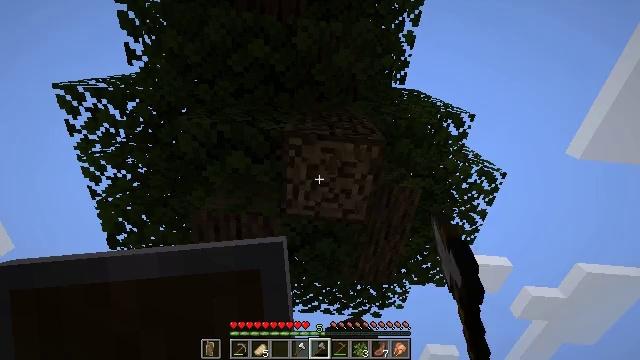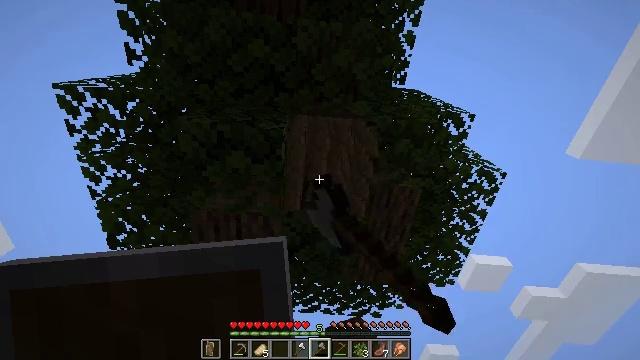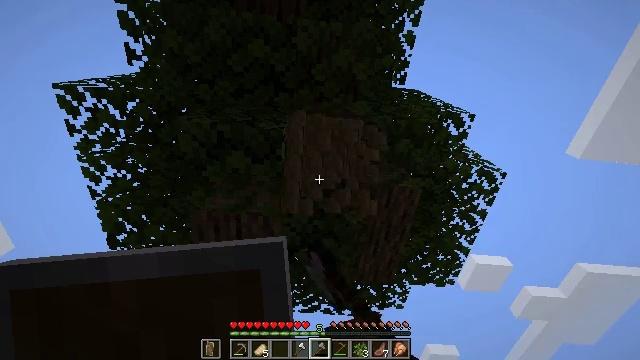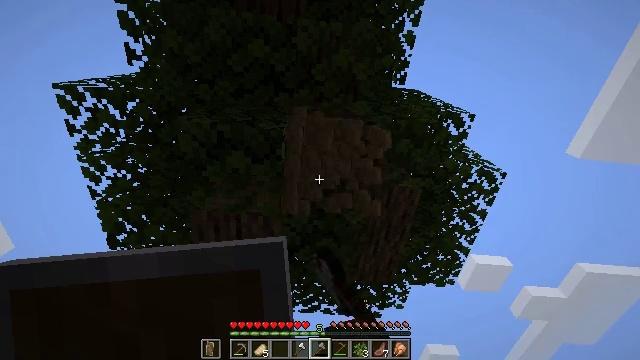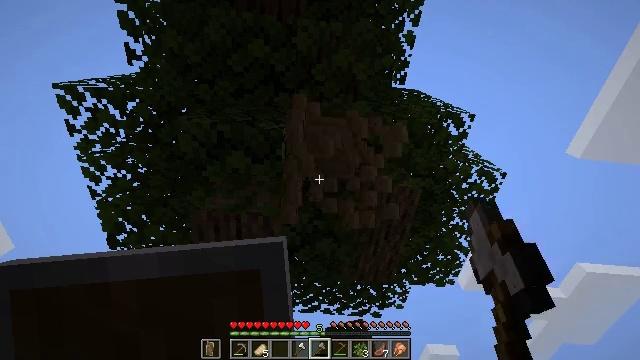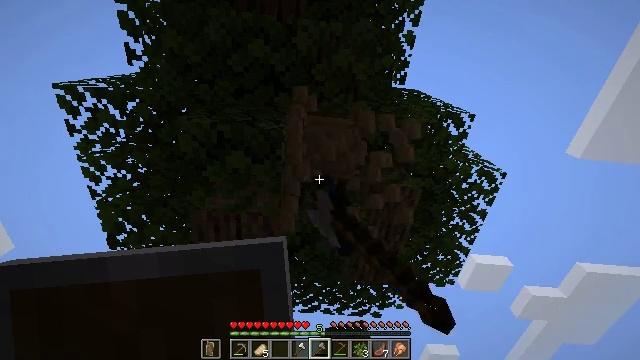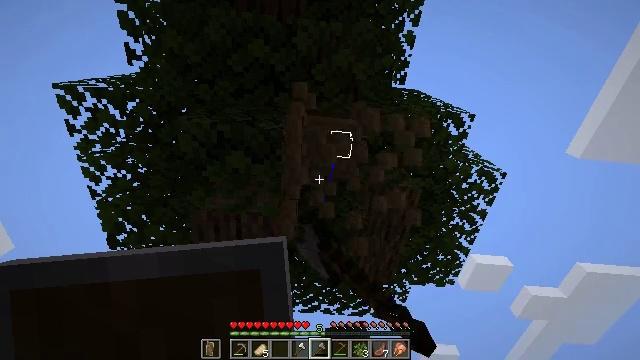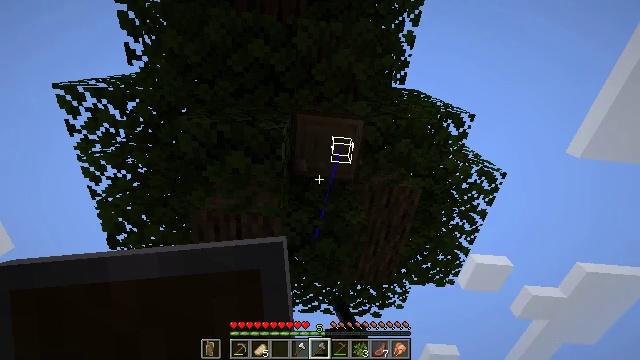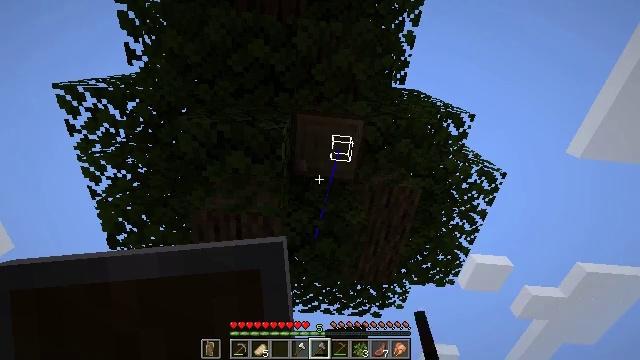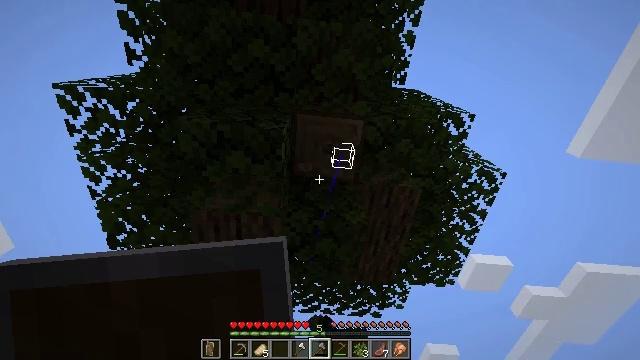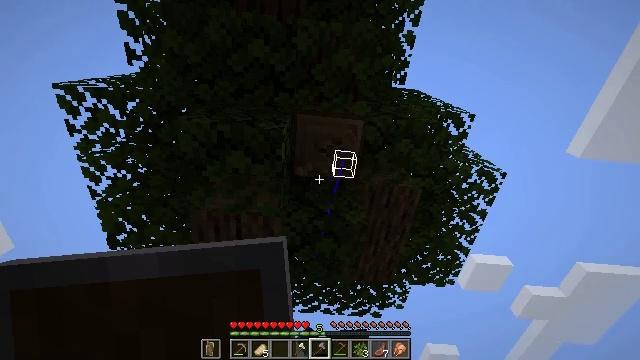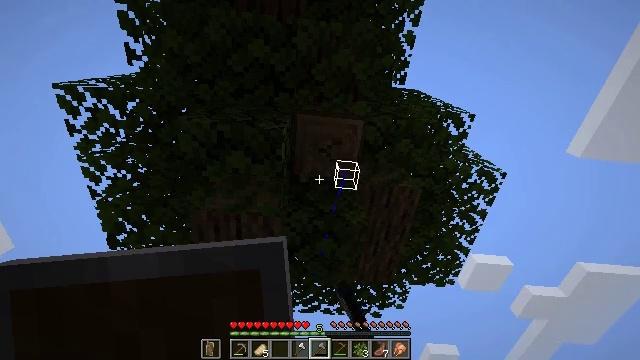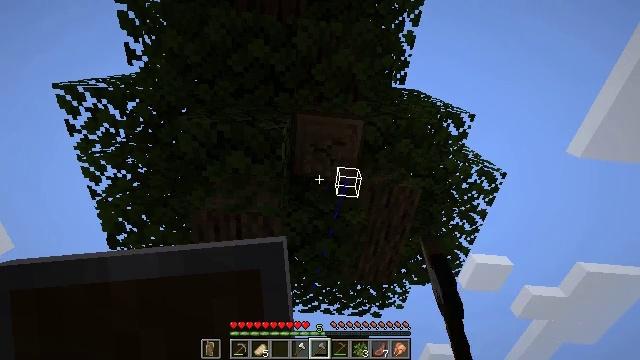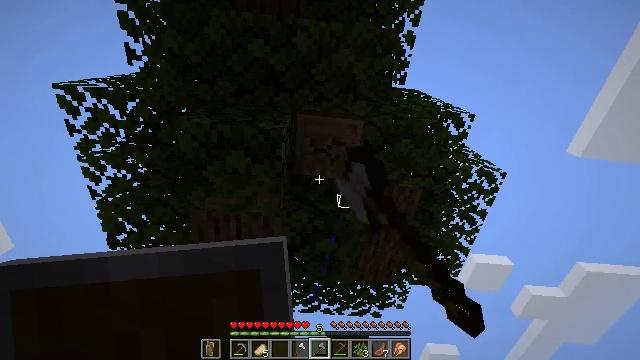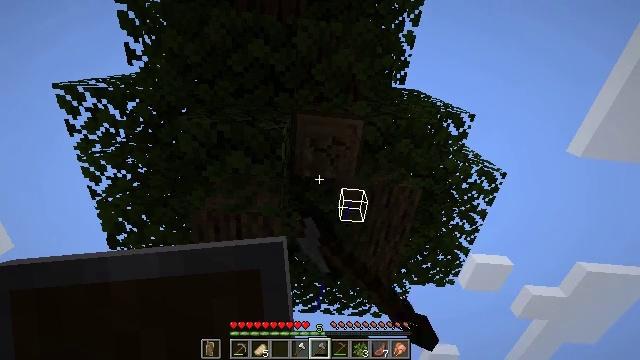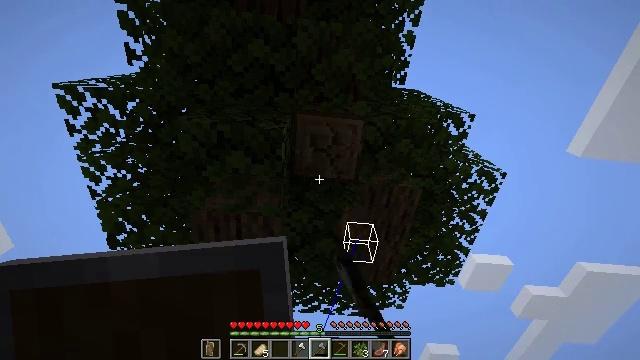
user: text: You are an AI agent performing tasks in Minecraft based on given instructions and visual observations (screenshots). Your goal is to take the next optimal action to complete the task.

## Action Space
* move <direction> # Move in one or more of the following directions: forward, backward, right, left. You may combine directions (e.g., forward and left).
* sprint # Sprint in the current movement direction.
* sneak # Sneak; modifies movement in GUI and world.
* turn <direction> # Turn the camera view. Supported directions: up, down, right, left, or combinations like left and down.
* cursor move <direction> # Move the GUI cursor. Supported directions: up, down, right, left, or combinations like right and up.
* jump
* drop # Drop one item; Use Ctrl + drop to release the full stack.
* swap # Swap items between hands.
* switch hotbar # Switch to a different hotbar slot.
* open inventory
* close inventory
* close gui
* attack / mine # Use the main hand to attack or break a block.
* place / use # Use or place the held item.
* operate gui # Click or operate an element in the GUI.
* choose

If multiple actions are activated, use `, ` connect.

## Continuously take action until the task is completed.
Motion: motion action
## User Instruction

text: Collect oak log for crafting.
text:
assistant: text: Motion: attack / mine
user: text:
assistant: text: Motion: attack / mine
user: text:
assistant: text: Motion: attack / mine
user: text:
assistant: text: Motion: attack / mine
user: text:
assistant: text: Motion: attack / mine
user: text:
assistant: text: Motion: attack / mine
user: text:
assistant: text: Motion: attack / mine
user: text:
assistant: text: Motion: attack / mine
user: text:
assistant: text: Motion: attack / mine
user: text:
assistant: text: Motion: attack / mine
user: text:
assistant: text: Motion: attack / mine
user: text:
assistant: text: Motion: attack / mine
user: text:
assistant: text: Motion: attack / mine
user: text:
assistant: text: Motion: attack / mine
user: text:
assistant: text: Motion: attack / mine
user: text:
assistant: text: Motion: attack / mine
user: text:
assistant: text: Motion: no_op
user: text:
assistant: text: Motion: no_op
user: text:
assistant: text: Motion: no_op
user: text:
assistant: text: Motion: no_op
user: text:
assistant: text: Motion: no_op
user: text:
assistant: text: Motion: attack / mine
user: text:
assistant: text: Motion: attack / mine
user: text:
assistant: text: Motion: attack / mine
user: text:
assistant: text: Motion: attack / mine
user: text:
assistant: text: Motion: turn up, attack / mine
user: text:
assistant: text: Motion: turn up, attack / mine
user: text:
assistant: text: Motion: turn up, attack / mine
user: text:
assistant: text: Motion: attack / mine
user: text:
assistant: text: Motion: attack / mine